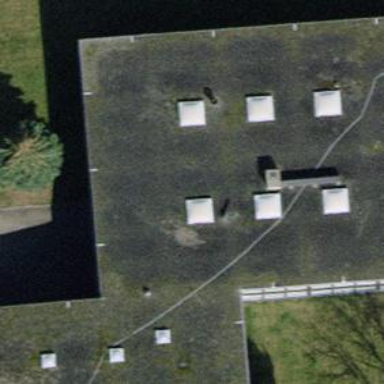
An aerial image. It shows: Commercial building.